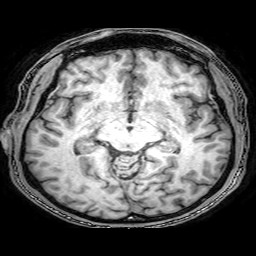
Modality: T1w
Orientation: coronal
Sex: male
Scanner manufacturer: philips
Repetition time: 0.008113 s
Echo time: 0.00372 s